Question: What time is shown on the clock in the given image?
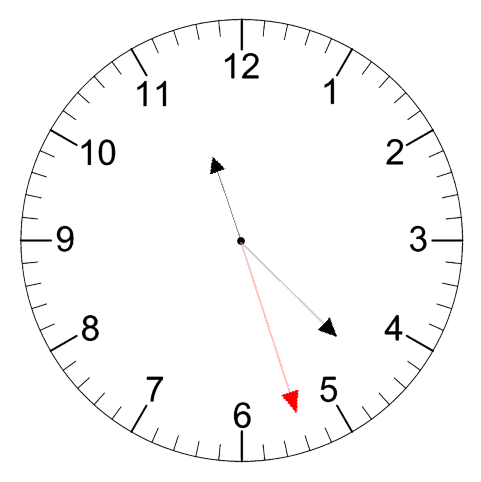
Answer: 11:22:27